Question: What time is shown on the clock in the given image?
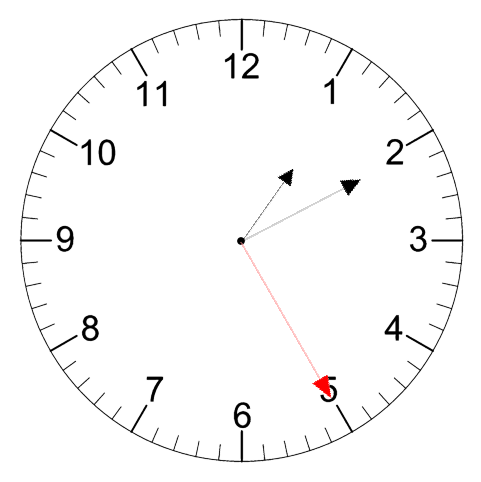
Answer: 01:10:25